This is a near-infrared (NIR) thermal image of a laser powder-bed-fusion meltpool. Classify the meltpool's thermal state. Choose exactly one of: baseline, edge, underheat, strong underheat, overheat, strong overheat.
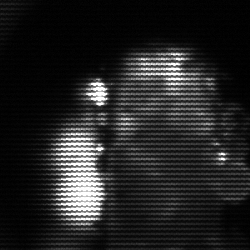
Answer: strong underheat